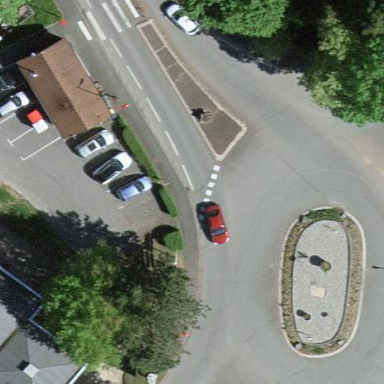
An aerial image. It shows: Secondary road with asphalt surface leading to roundabout.